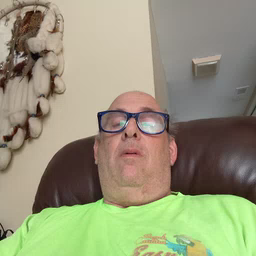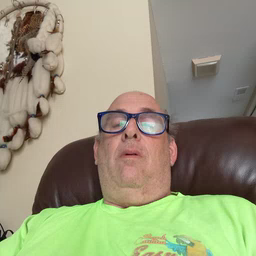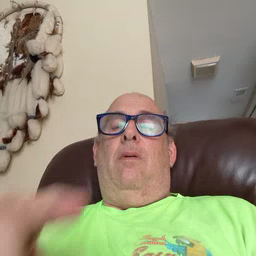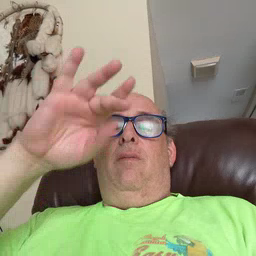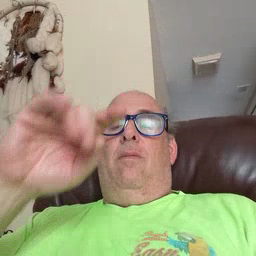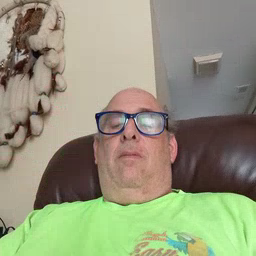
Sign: find